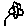
Label: flower